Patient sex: M
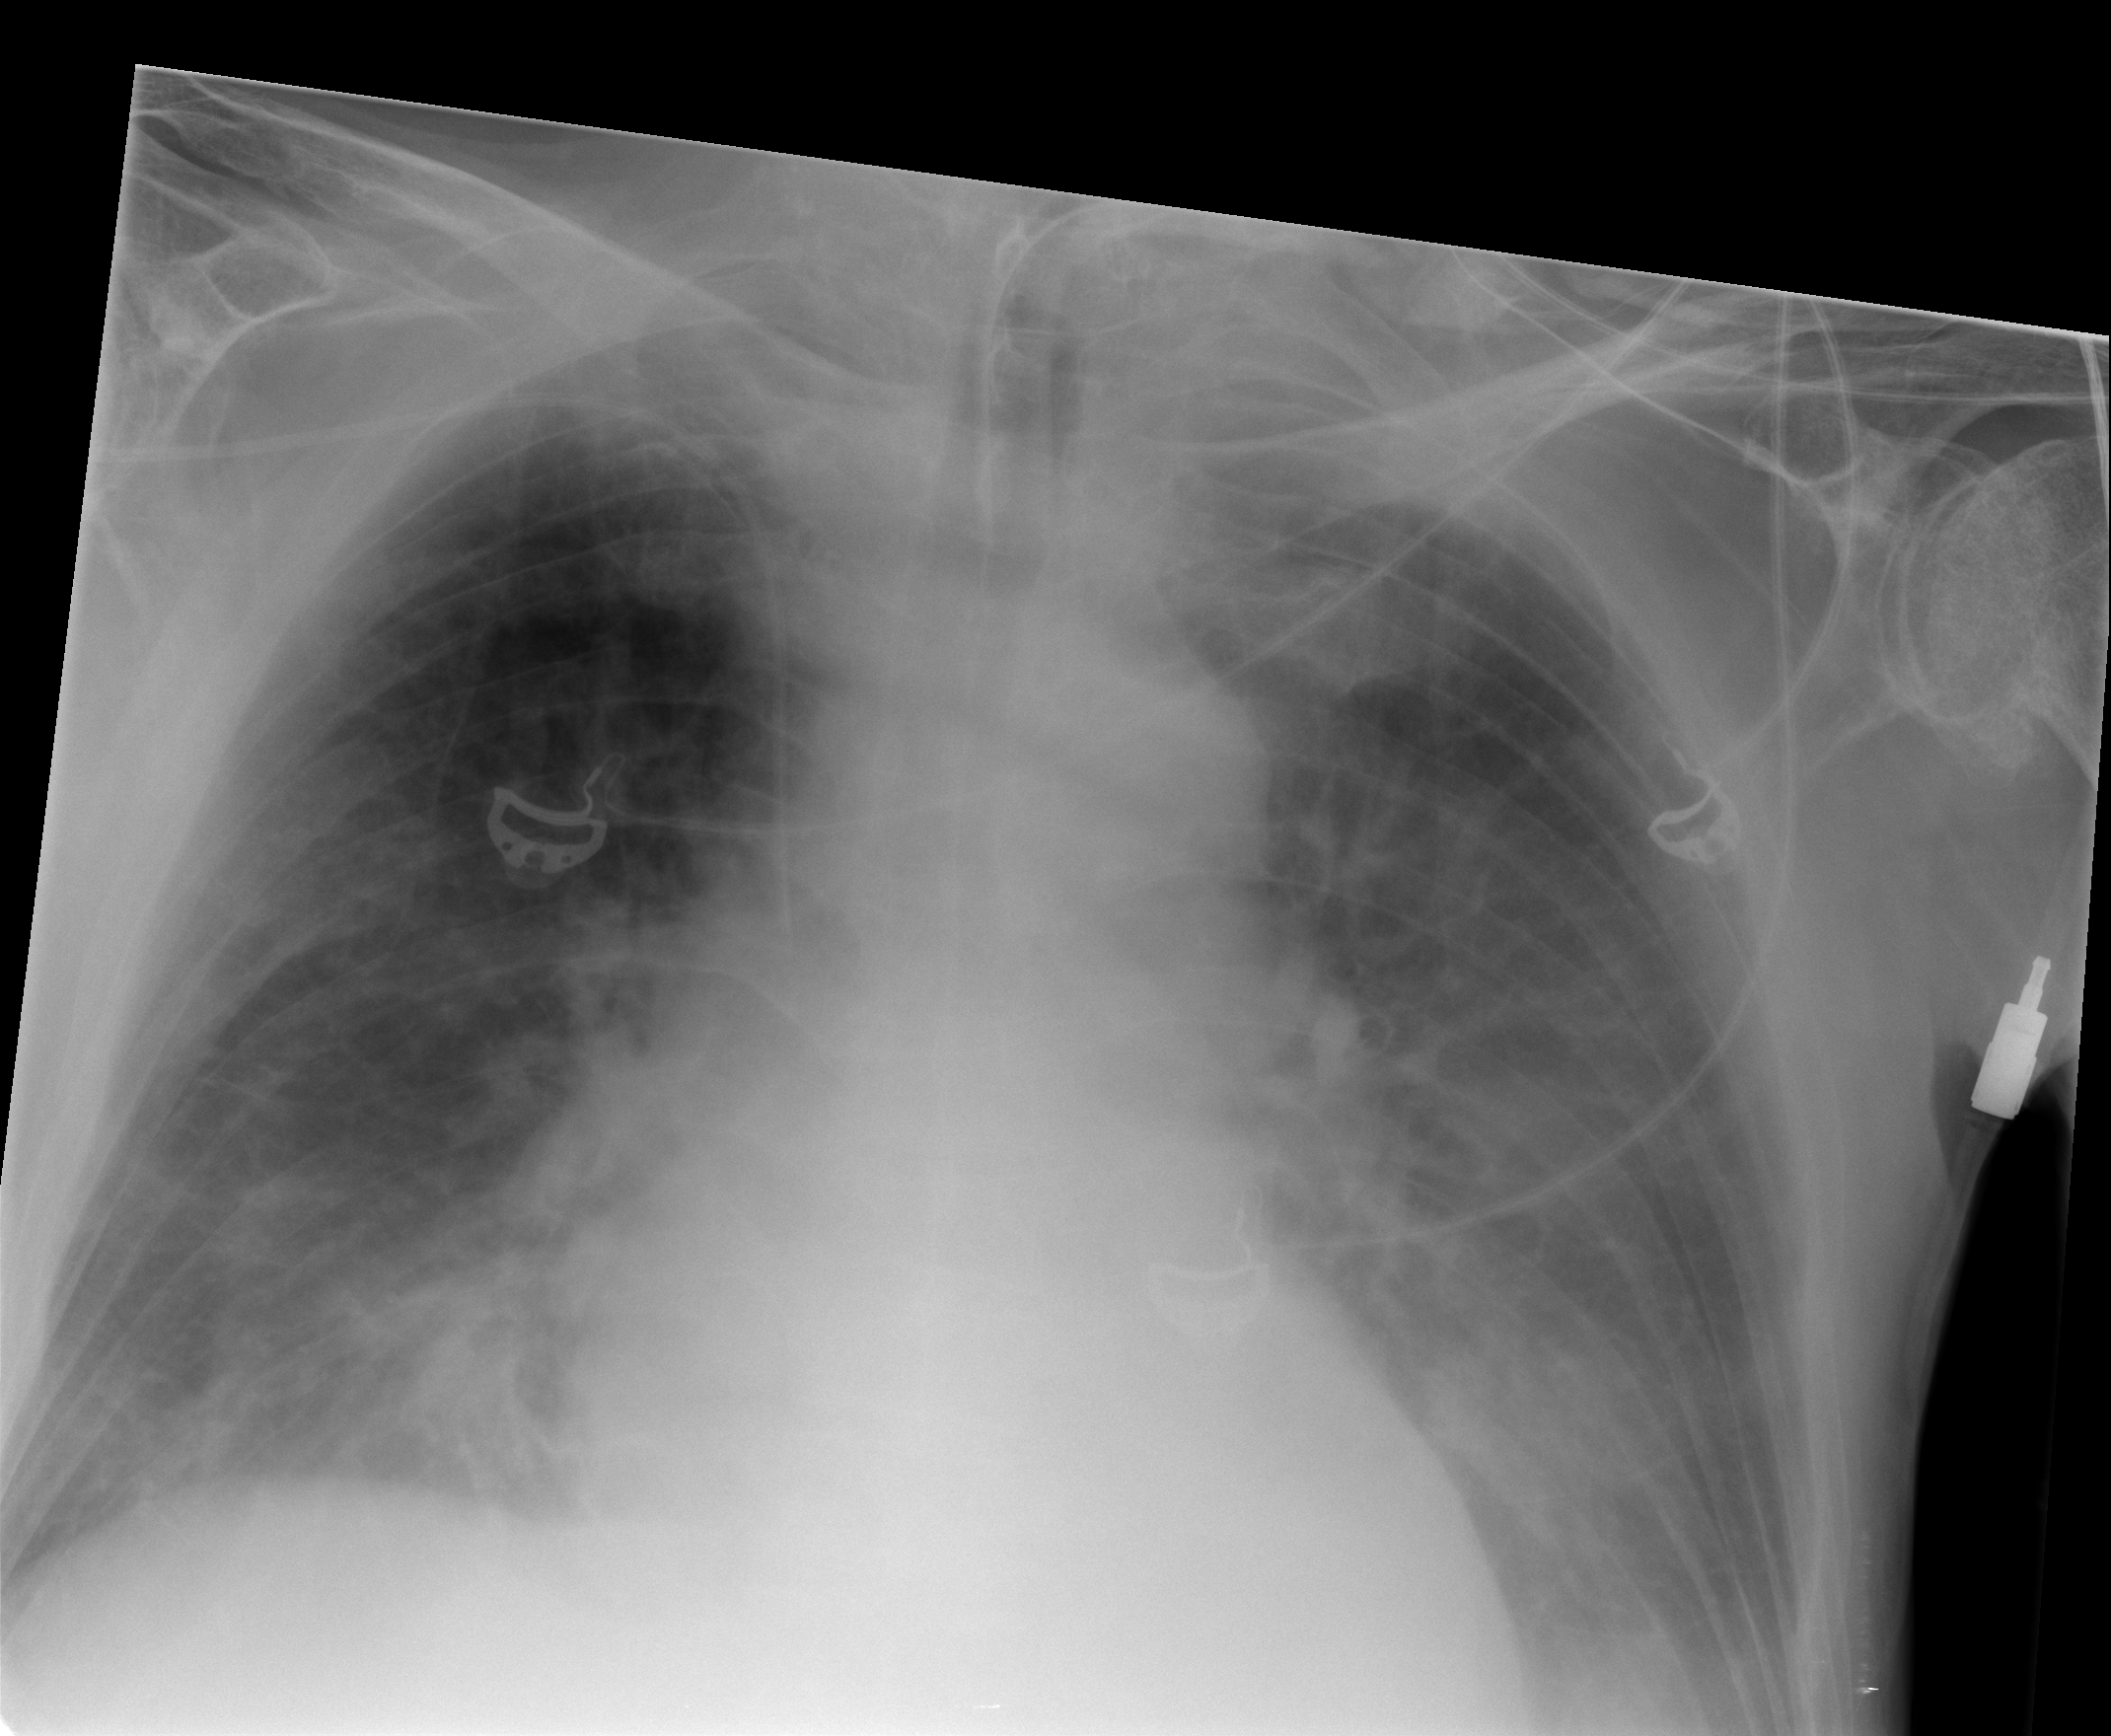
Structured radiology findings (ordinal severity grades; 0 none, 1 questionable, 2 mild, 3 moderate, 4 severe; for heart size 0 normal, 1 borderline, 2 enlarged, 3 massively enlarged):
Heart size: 2
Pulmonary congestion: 0
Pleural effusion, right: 2
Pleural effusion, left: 2
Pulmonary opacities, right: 2
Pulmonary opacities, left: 2
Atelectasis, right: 2
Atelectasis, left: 3